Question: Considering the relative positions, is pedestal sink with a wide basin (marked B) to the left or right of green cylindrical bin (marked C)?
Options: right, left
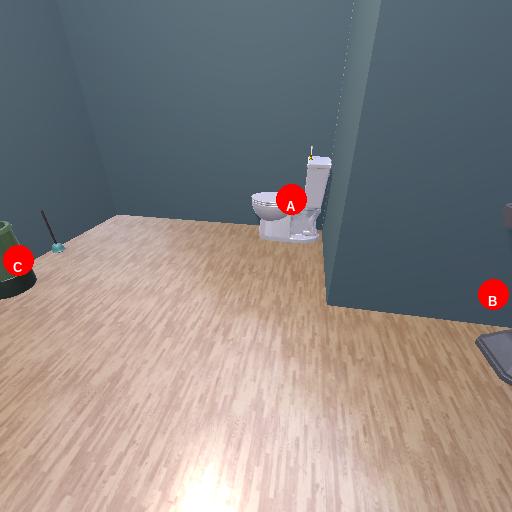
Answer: right